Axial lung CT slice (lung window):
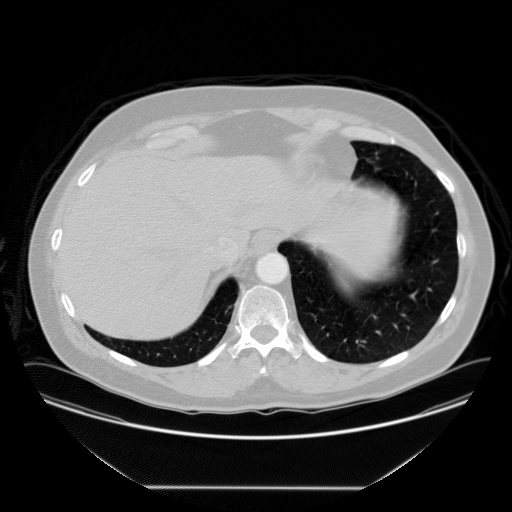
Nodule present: no